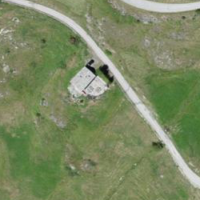
EUNIS habitat code: 26
Species observed at this site:
Silene dioica
Salvia pratensis